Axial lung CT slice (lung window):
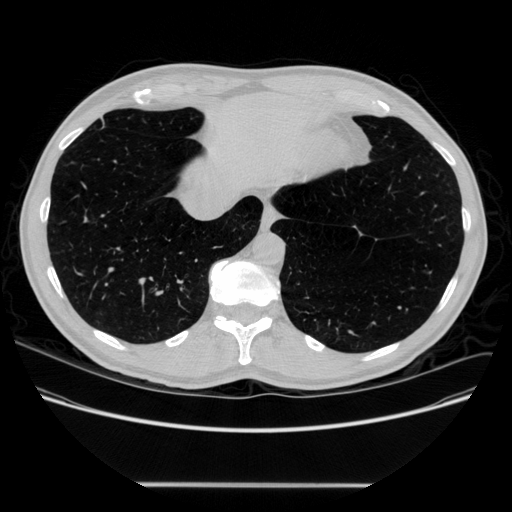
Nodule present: no